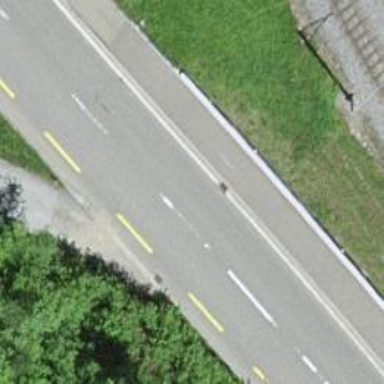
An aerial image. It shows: Secondary road with asphalt surface.